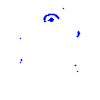
Particle: proton